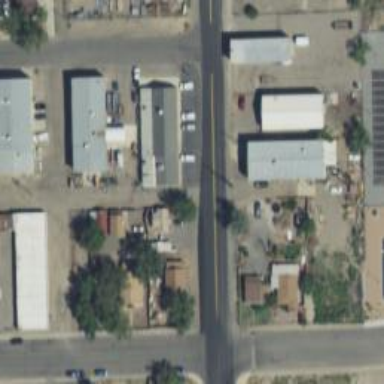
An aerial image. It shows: Alley classified as service road.